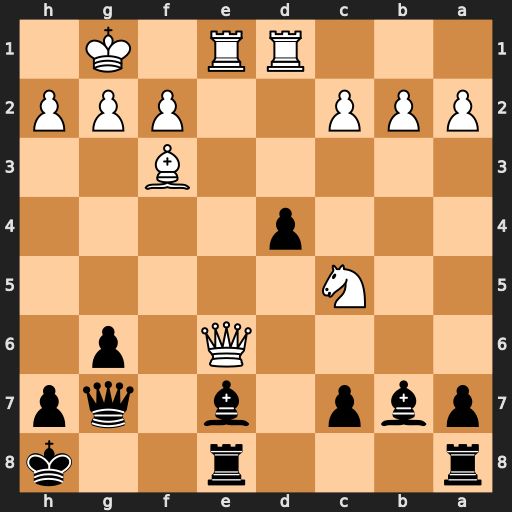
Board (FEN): r3r2k/pbp1b1qp/4Q1p1/2N5/3p4/5B2/PPP2PPP/3RR1K1
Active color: b
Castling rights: -
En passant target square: -
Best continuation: Bxf3 gxf3 Bxc5 Qxe8+ Rxe8 Rxe8+ Bf8